Question: I've tried this example from <URL>
'''
dsub <- subset(diamonds, x > 5 & x < 6 & y > 5 & y < 6)
dsub$diff <- with(dsub, sqrt(abs(x-y))* sign(x-y))
(d <- qplot(x, y, data=dsub, colour=diff))
'''
that's my R session:
'''
R version 3.0.1 (2013-05-16)
Platform: x86_64-w64-mingw32/x64 (64-bit)
'''

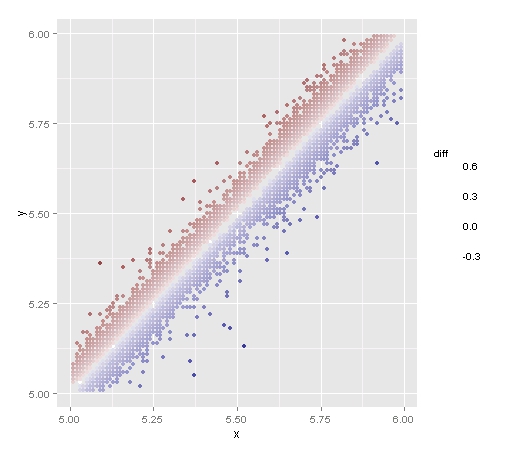
Answer: I was able to run the code and get the colourbar:

I am running an even older version of 'R':
'''
> R.version
_
platform x86_64-w64-mingw32
version.string R version 3.0.0 (2013-04-03)
nickname Masked Marvel
'''
'ggplot2'